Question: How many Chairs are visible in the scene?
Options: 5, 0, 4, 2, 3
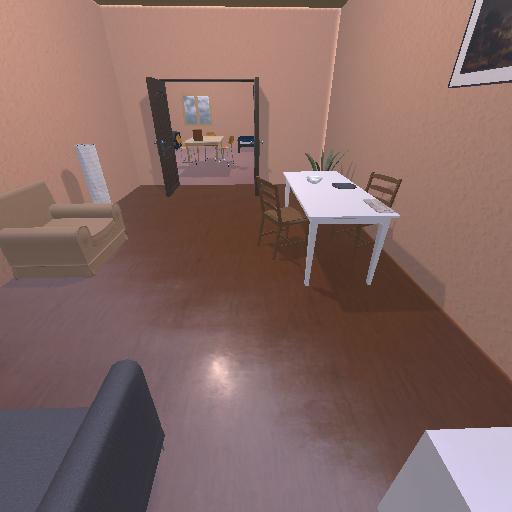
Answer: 5